一年级 · 算术
（5 分）兰兰摘了多少个 8 ？

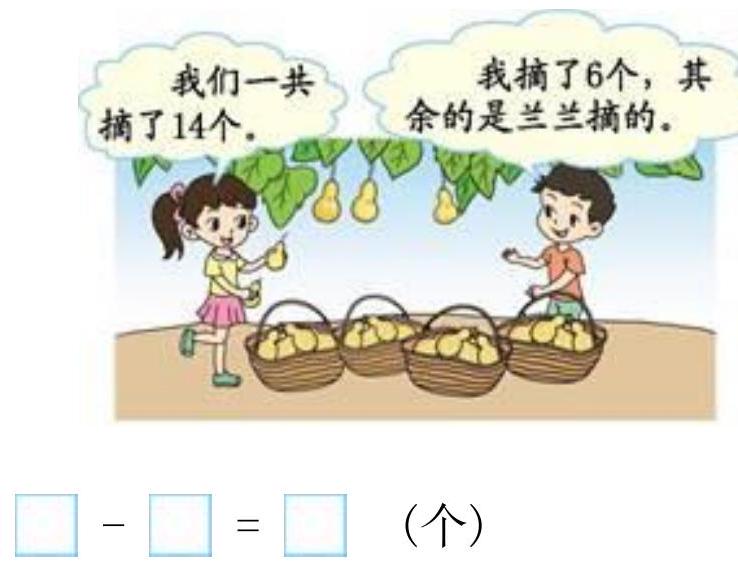
答案: $14-6=8$